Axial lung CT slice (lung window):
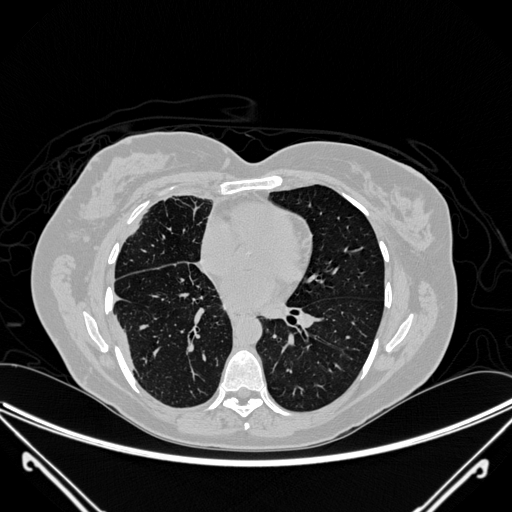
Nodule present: no